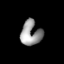
Tissue: lung
Cell type: Epithelial cells
Senescence score: 0.2204
Nuclear area (px): 480
Mean DAPI intensity: 151.913